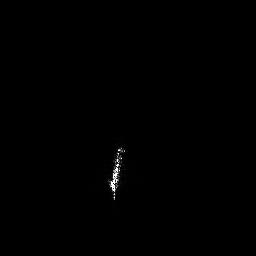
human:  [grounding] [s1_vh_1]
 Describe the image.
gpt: In the satellite image, there is  <ref>1 medium ship </ref> <box>[[40, 55, 48, 78, 0]]</box> located at center.